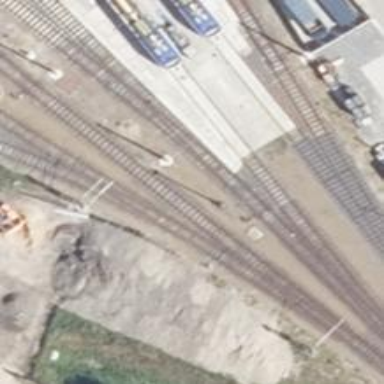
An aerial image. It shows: Railway yard used for servicing trains.